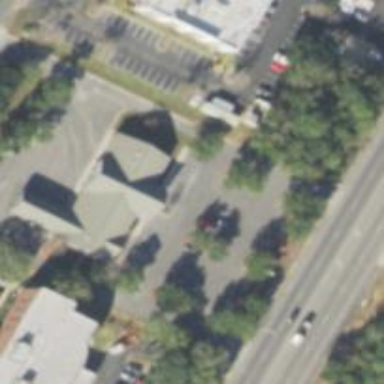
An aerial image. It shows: Parking space is available.